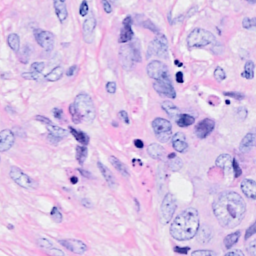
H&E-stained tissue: Breast